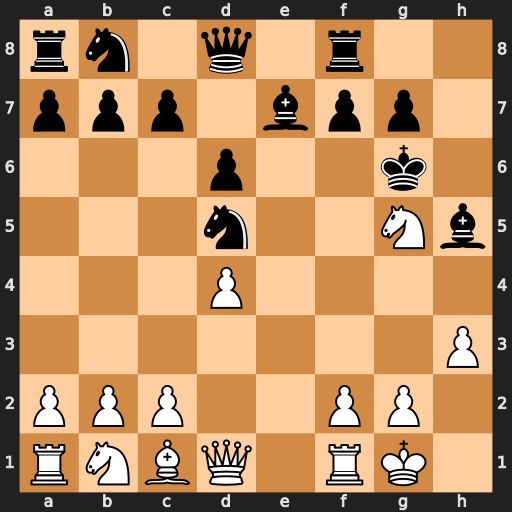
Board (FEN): rn1q1r2/ppp1bpp1/3p2k1/3n2Nb/3P4/7P/PPP2PP1/RNBQ1RK1
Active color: w
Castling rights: -
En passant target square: -
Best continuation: Qd3+ f5 Ne6